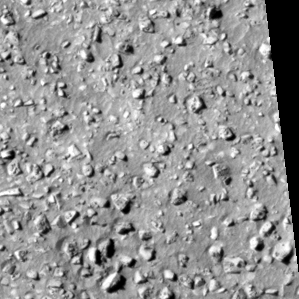
Label: non_frost